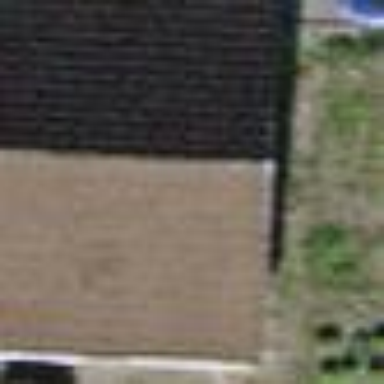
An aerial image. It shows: Garage.